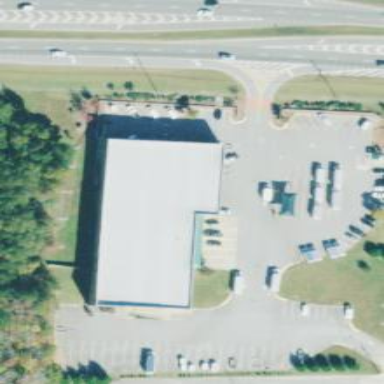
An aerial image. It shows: Commercial building.